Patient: sex M, age 58
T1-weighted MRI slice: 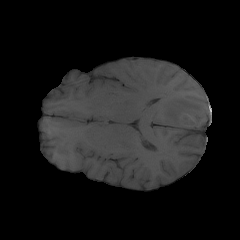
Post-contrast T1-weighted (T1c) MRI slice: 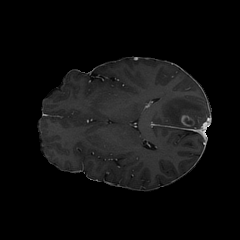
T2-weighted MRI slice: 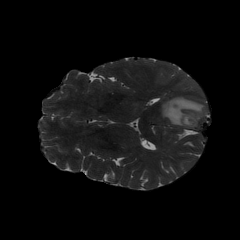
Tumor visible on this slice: yes
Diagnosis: Glioblastoma, IDH-wildtype
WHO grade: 4